Interaction volume radius: 10 \u00c5
Interaction volume height: 35 \u00c5
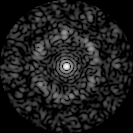
Disorder parameter: 0.7499